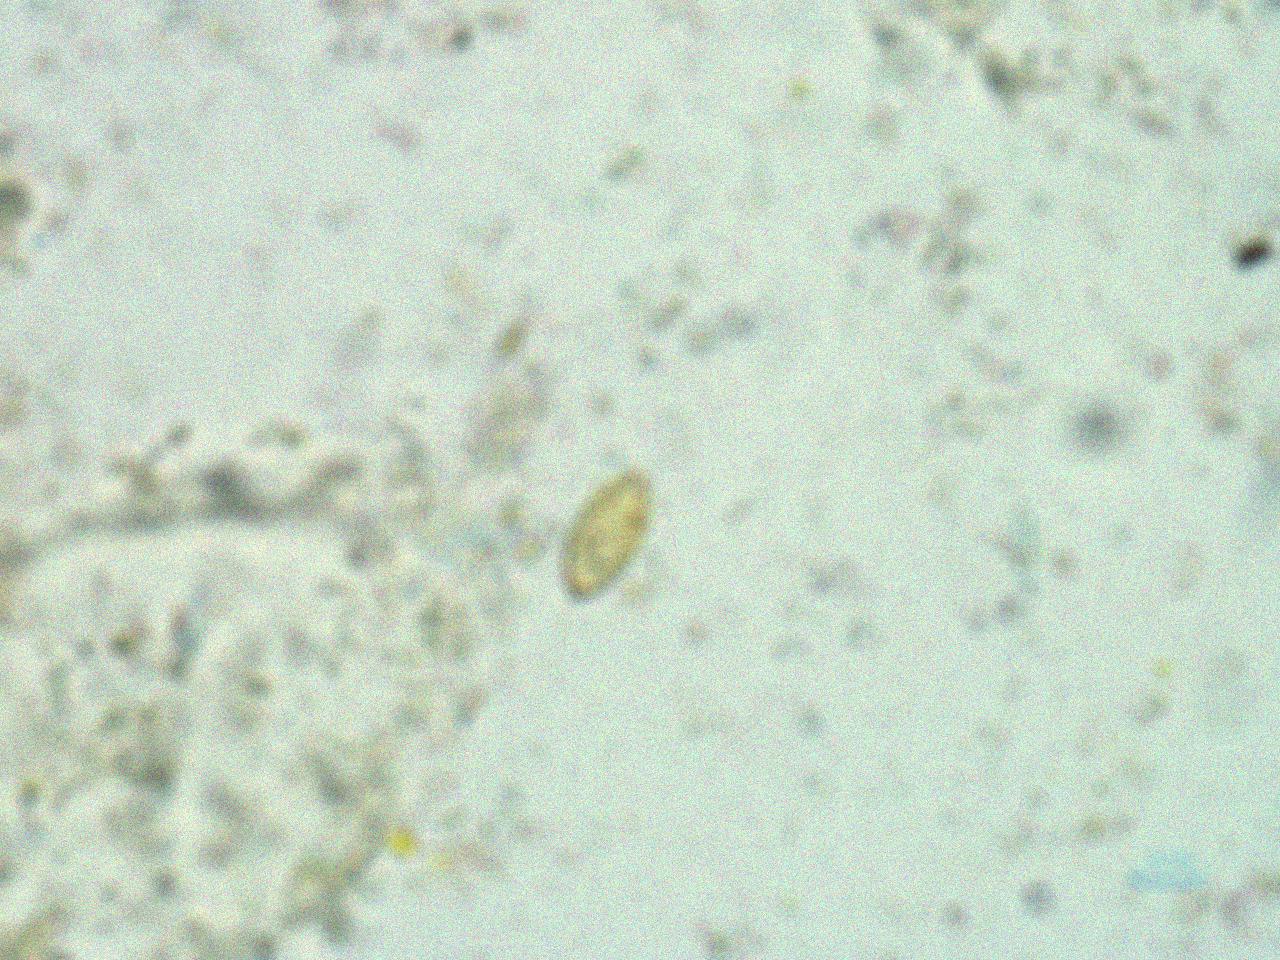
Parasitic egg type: Opisthorchis viverrine